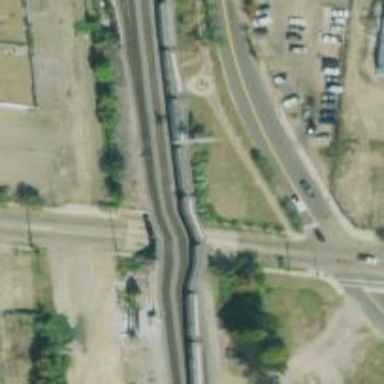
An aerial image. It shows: Abandoned railway.